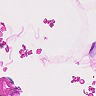
Metastatic tissue present: no